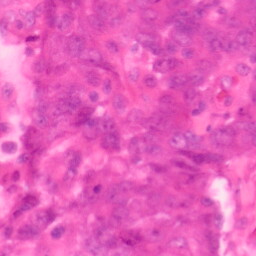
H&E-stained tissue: Colon